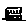
Label: car